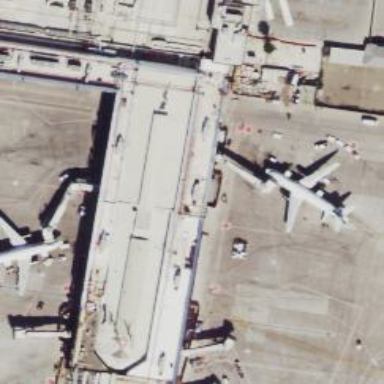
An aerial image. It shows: Footway on bridge that is on the airside.